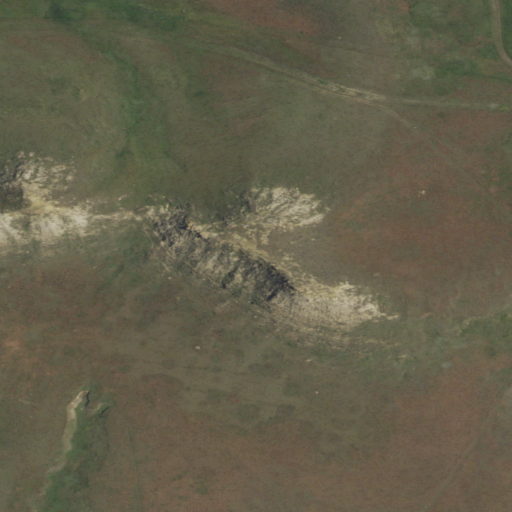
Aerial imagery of mountain in South Dakota named Little Two Top Butte containing grassland and shrub